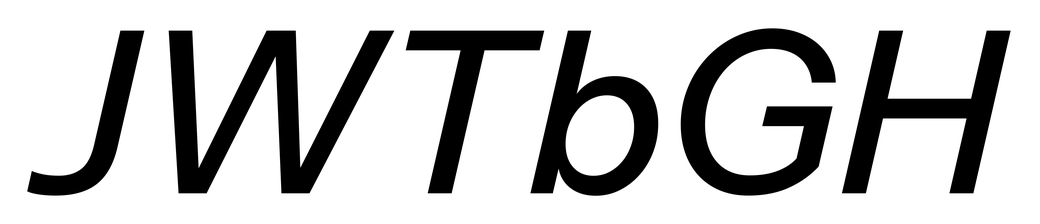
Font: InstrumentSans-Italic_Medium_Italic